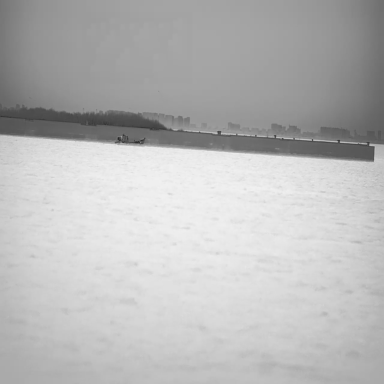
There is a bulk_carrier in the infrared image.